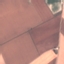
Label: AnnualCrop